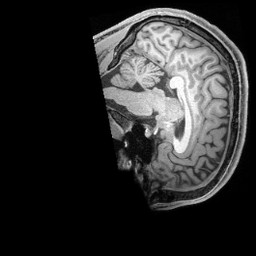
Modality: T1w
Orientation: sagittal
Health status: healthy
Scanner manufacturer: siemens
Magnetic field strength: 3 T
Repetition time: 2.4 s
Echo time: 0.00201 s